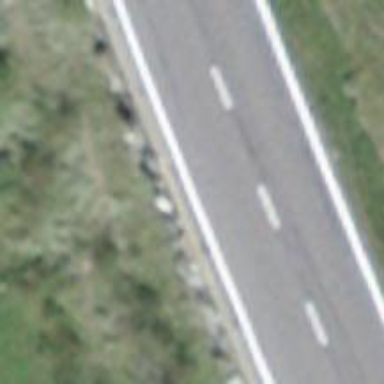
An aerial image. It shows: Primary road with asphalt surface.